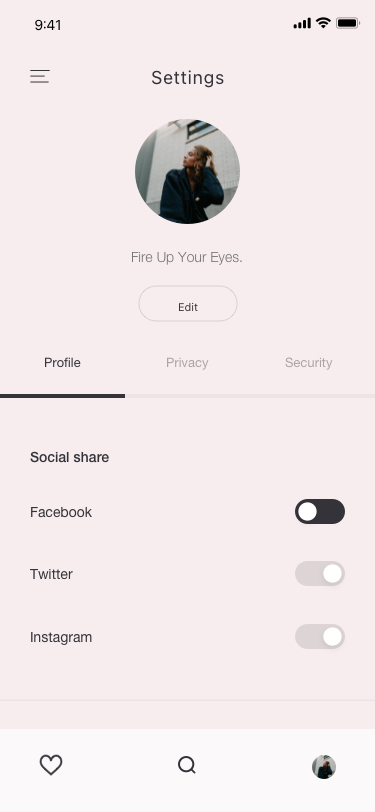
Text in this UI design:
Facebook
Instagram
Twitter
Social share
Security
Privacy
Profile
Fire Up Your Eyes.